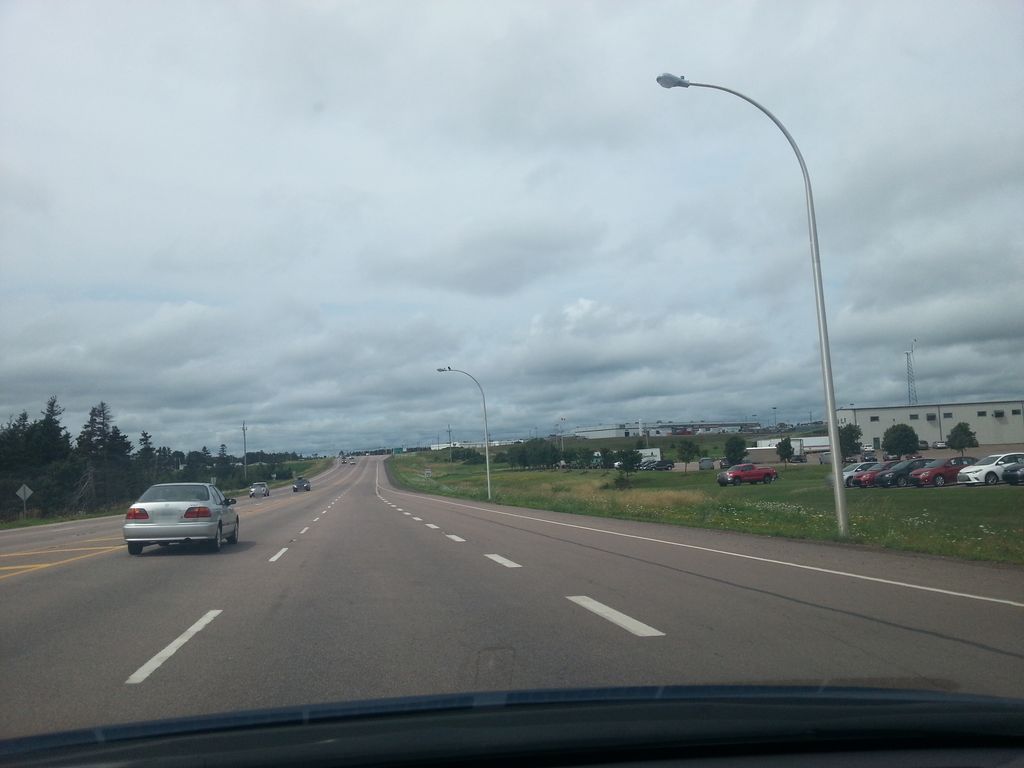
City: charlottetown